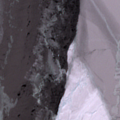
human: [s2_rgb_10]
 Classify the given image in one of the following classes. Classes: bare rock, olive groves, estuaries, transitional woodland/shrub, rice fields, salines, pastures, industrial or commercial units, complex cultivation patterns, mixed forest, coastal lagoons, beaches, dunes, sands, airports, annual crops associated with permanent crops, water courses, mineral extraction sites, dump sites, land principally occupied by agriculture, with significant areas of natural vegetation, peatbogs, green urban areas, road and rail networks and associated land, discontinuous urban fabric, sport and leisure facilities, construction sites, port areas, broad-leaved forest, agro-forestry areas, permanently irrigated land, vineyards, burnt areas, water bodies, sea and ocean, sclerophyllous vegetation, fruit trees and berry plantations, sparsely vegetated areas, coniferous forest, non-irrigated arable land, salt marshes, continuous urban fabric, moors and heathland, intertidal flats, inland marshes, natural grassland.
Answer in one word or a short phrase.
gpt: sea and ocean